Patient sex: F
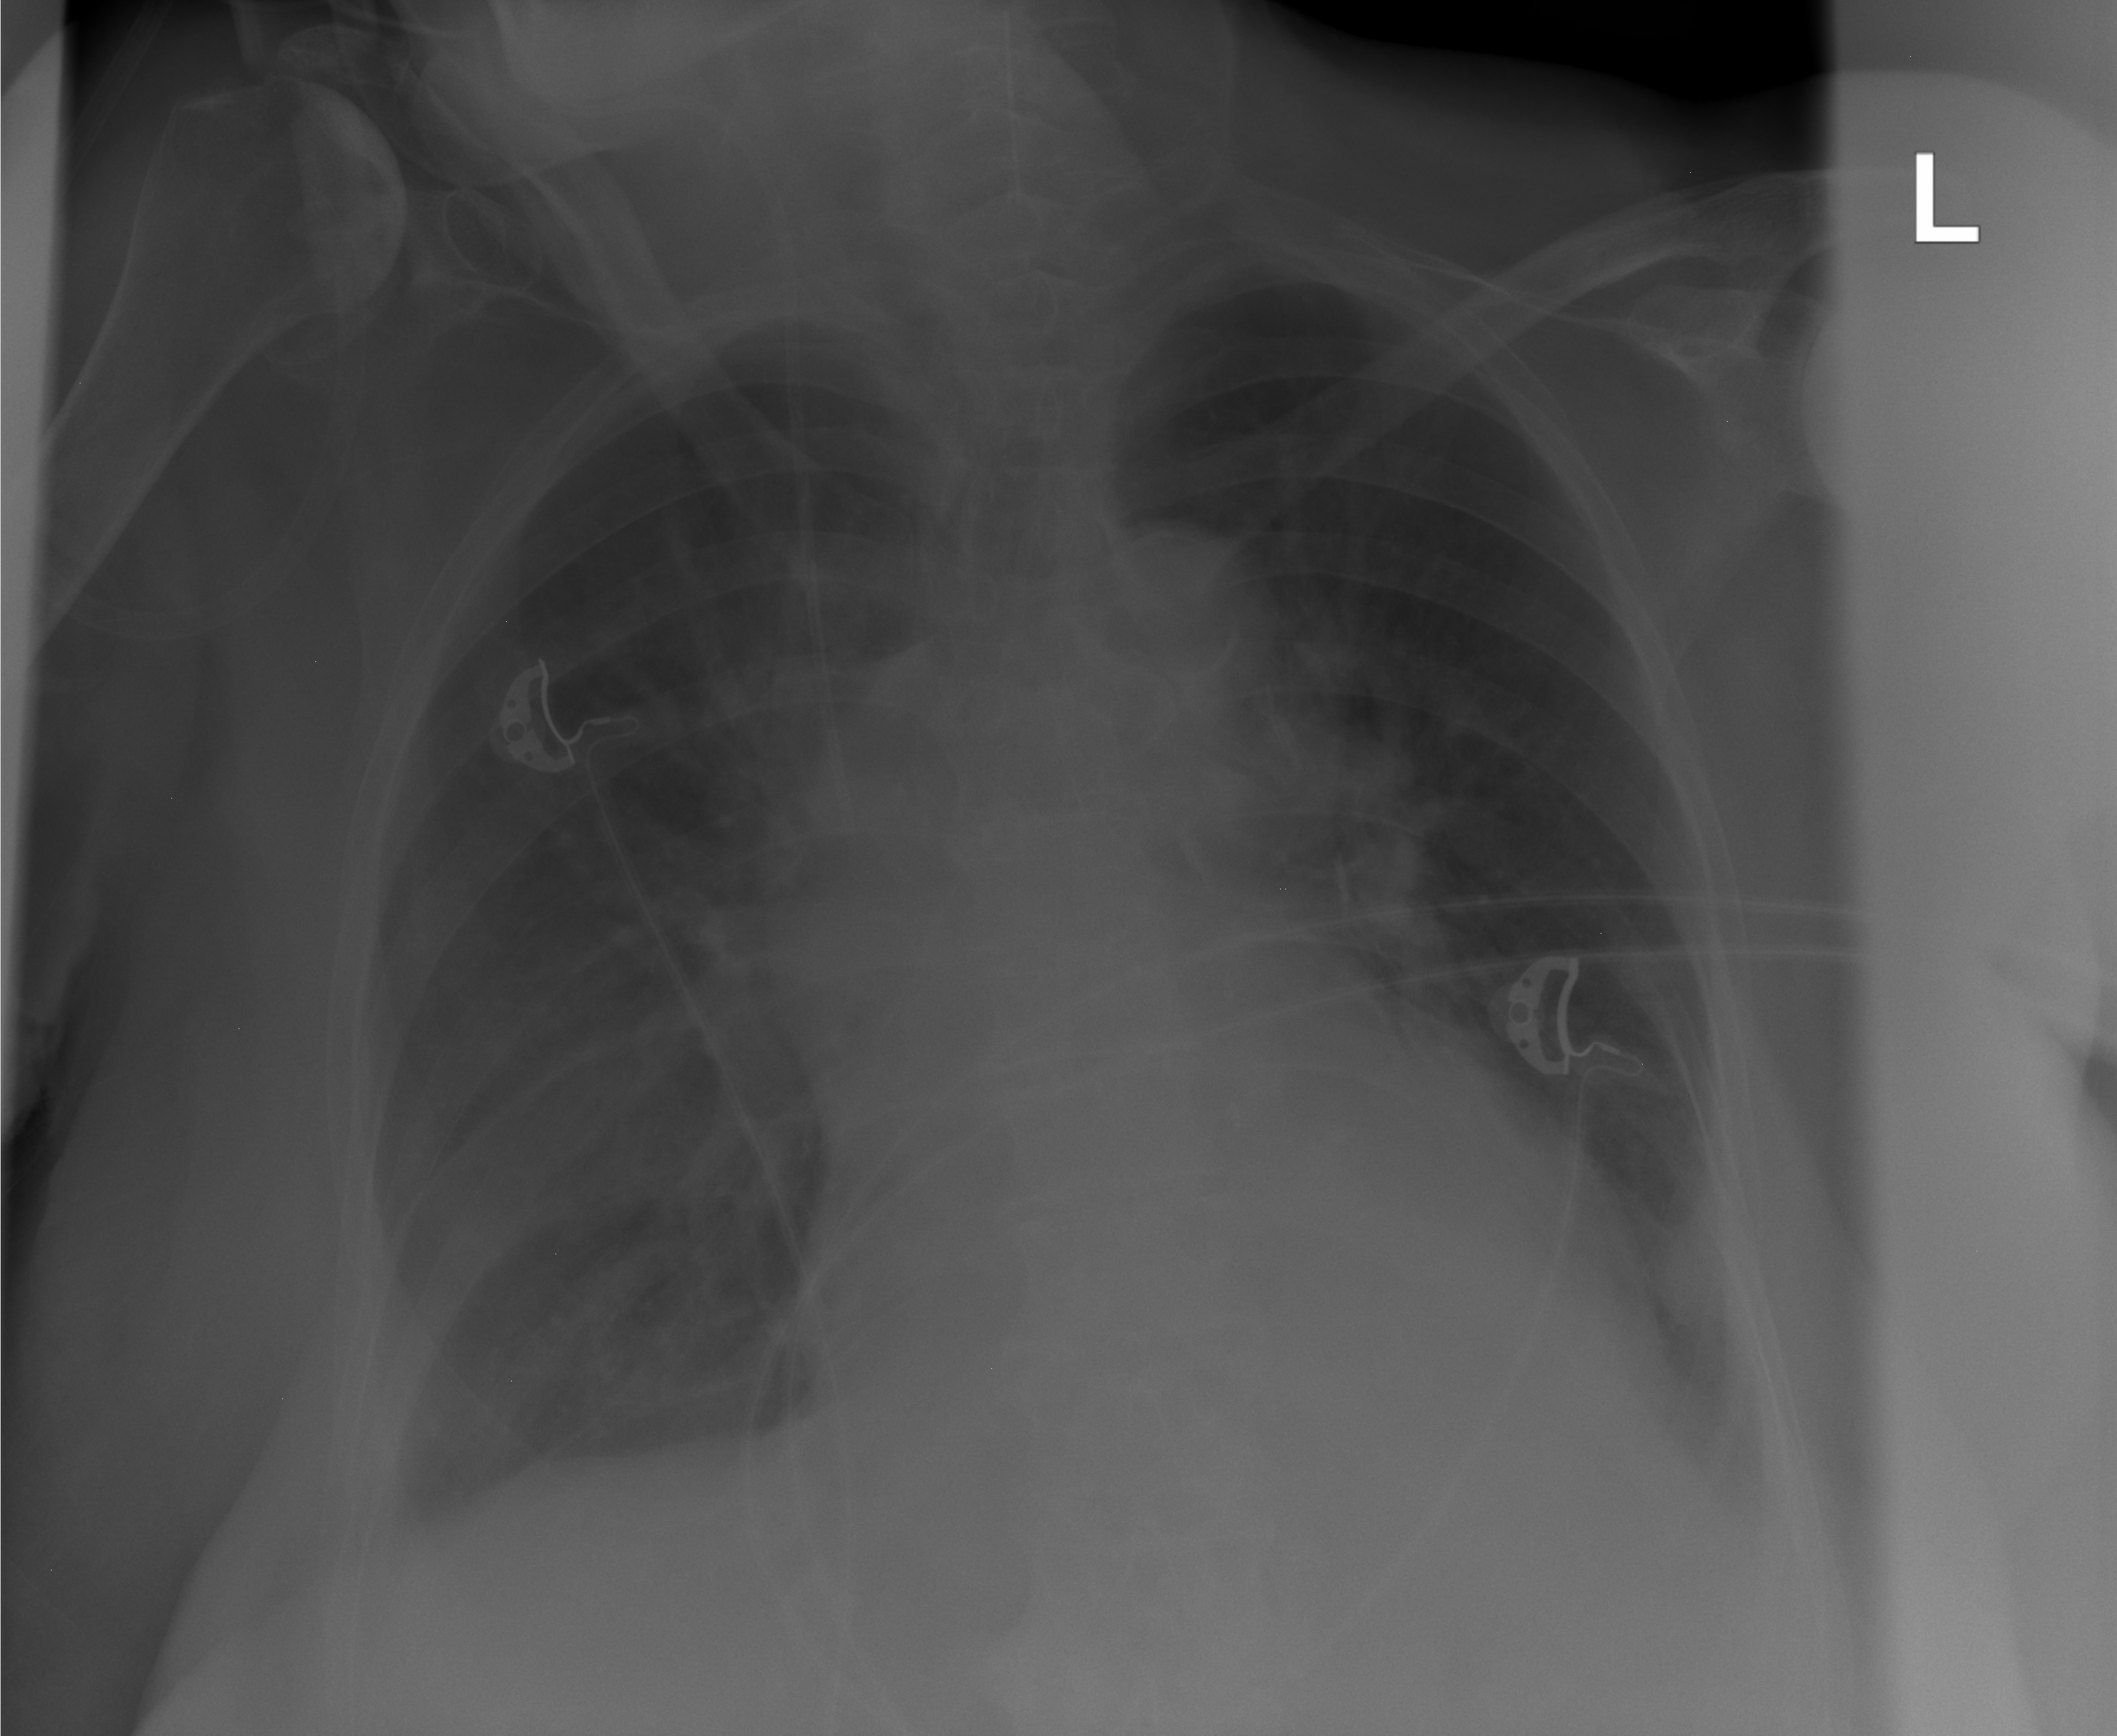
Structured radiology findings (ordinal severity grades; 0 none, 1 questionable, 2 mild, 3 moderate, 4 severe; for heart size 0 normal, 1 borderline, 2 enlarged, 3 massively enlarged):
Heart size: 2
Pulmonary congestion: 2
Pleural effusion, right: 2
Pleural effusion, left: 2
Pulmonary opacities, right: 2
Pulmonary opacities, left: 0
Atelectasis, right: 2
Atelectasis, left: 2